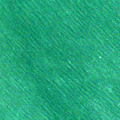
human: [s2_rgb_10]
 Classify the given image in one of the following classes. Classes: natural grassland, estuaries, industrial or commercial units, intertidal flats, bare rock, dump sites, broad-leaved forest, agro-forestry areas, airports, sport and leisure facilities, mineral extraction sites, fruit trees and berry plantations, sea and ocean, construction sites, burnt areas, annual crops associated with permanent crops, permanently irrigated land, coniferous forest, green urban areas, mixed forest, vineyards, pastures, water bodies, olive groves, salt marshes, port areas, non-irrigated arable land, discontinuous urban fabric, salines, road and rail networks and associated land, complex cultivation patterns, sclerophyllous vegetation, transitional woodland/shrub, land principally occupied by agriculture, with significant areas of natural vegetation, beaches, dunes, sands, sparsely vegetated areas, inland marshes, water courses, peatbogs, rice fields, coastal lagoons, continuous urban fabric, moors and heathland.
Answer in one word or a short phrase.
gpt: sea and ocean